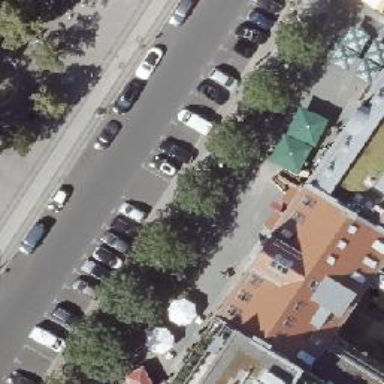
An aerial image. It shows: Bicycle rental service.